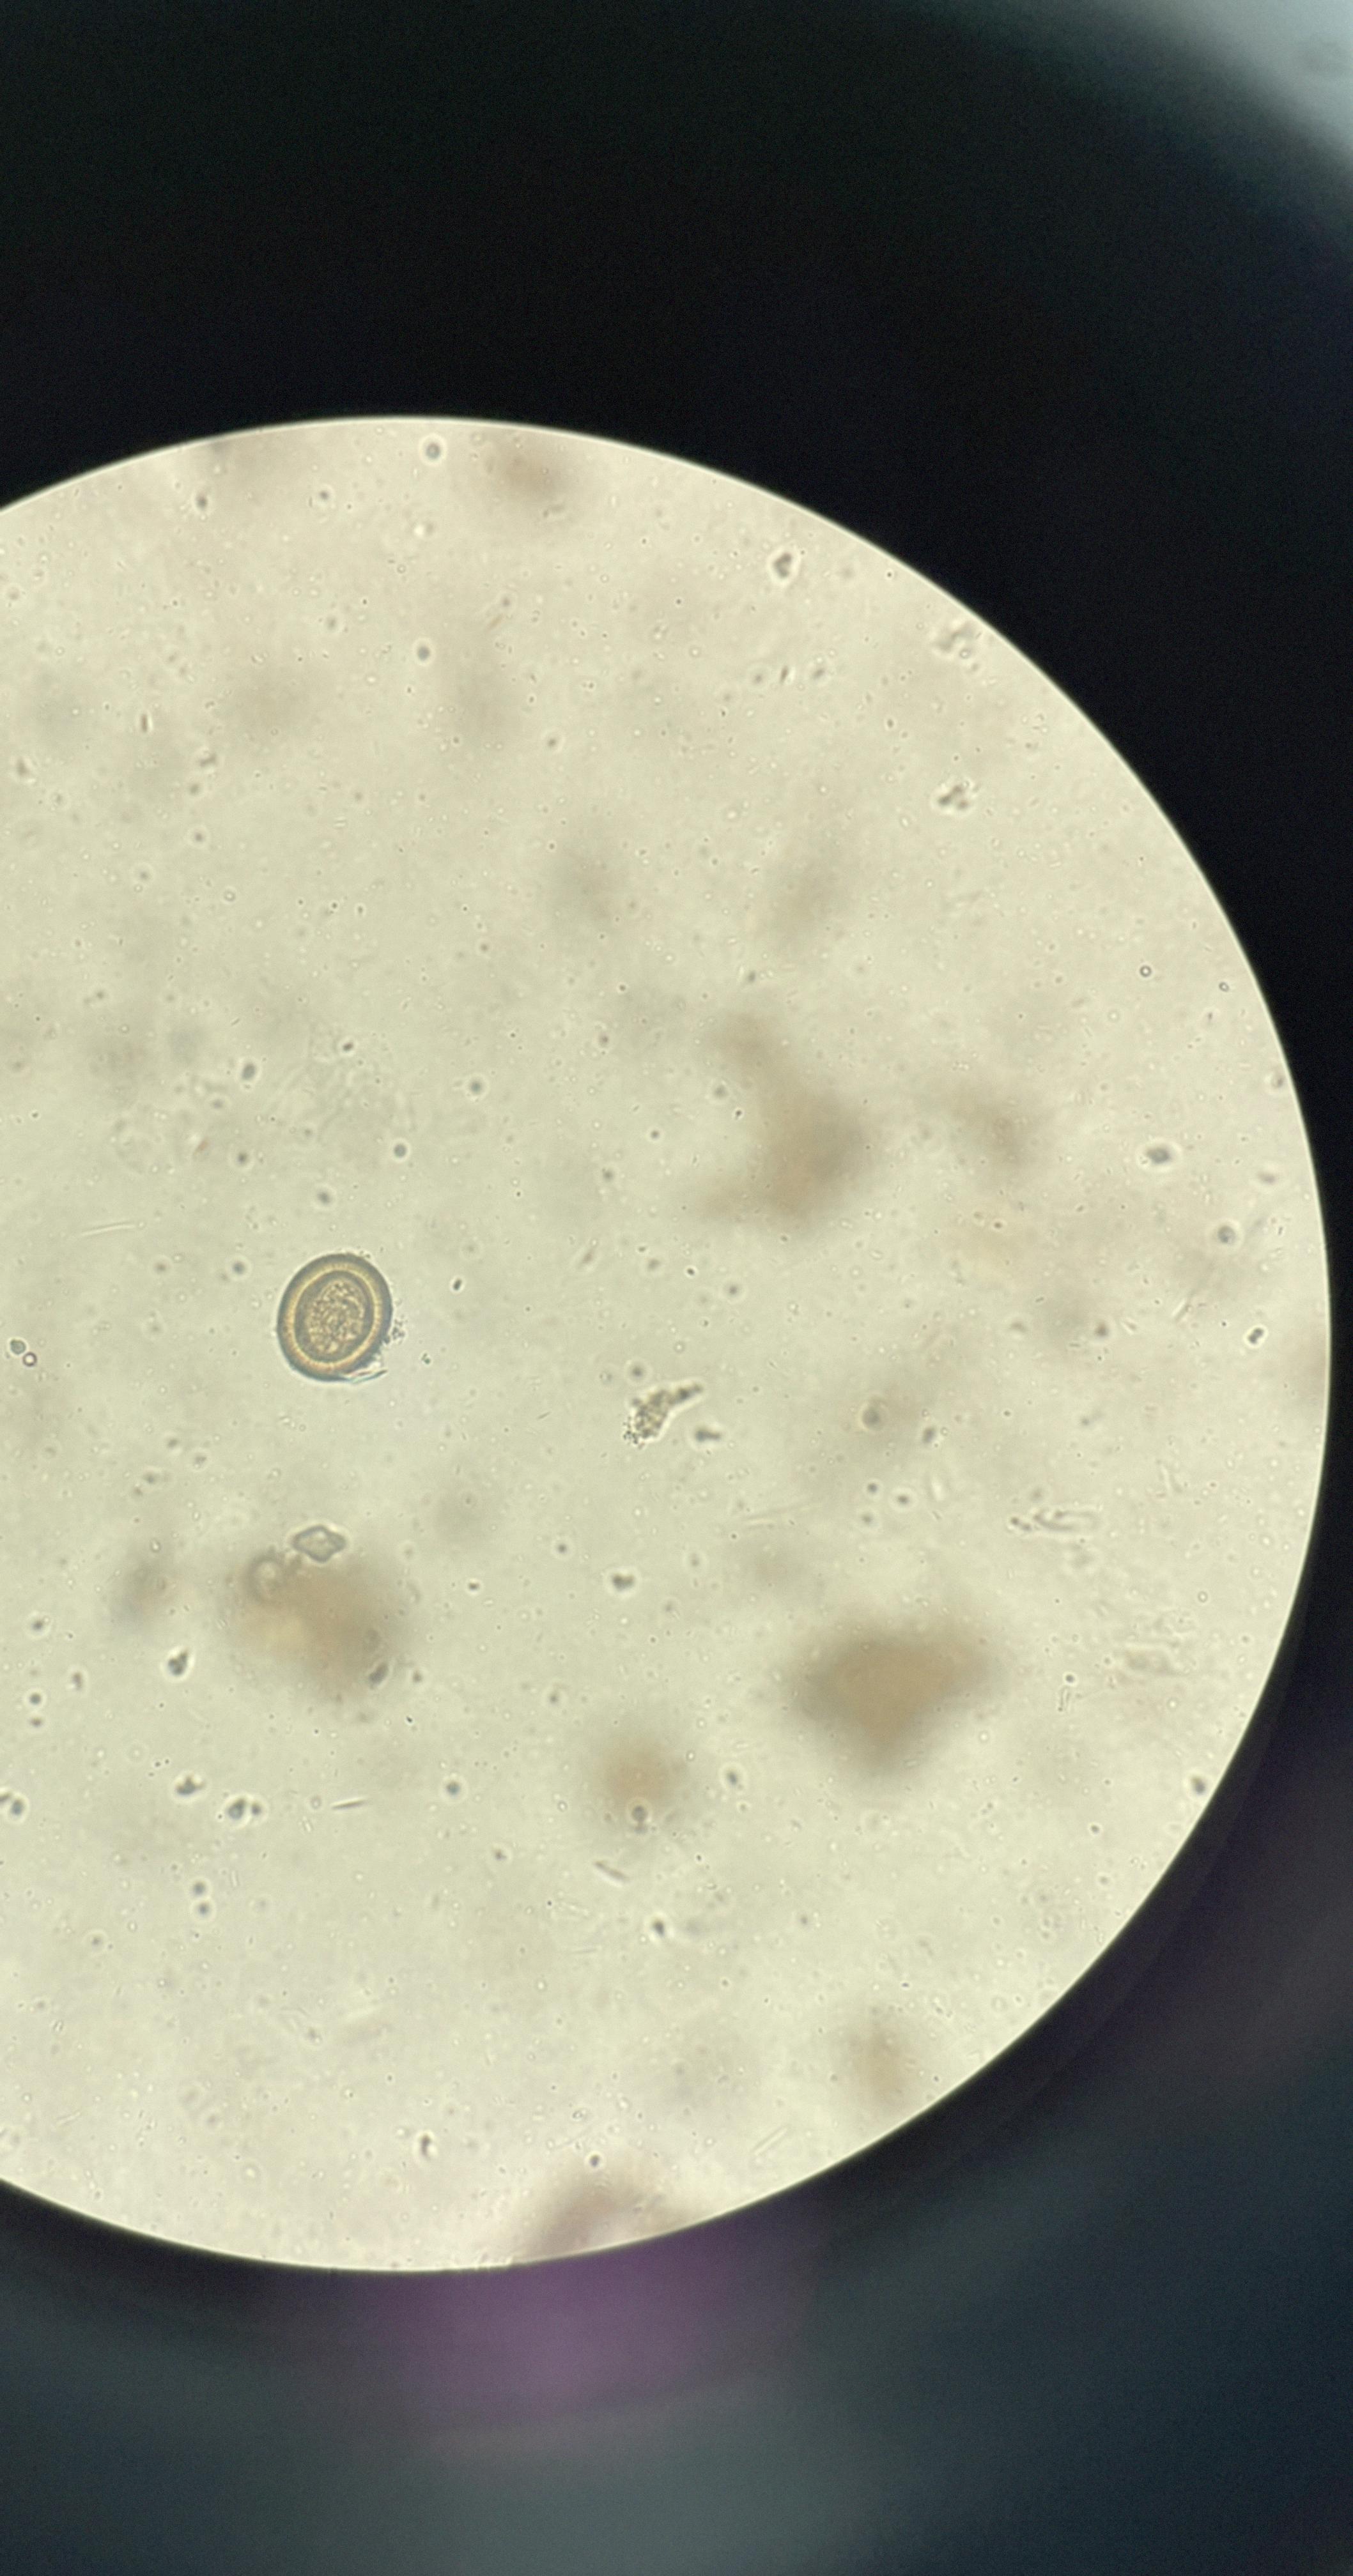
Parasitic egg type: Taenia spp. egg